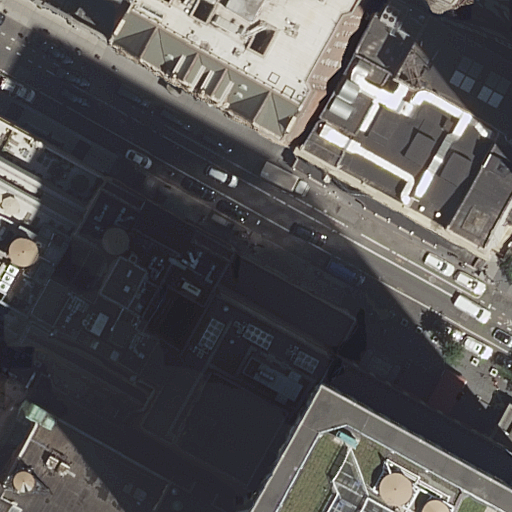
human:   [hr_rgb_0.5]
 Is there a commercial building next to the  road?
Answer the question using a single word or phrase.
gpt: no

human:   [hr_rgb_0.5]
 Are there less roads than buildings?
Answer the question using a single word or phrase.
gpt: yes

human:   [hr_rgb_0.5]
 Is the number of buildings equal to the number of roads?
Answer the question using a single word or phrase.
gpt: no

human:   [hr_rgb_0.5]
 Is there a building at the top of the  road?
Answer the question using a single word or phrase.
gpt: yes

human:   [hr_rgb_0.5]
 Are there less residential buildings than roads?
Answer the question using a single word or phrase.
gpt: no

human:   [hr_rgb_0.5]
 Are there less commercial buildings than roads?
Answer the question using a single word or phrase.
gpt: yes

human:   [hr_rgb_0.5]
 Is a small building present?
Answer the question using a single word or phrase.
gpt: yes

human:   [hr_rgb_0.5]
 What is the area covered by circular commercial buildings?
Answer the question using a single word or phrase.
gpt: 0m2

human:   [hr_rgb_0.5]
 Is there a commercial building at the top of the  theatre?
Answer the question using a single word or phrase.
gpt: no

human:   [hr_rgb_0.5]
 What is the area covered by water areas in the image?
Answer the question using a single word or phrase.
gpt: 0m2

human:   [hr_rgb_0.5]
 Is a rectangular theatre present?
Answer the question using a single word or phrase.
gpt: no

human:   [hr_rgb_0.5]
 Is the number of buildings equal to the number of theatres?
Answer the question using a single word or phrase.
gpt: no

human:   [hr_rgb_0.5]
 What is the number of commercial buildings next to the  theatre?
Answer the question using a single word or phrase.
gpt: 0

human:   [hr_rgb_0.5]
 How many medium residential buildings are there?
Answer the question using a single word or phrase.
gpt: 1

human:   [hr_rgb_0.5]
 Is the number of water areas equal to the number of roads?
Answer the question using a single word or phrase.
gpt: no

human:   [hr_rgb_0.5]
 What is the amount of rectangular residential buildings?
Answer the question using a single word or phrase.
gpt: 1

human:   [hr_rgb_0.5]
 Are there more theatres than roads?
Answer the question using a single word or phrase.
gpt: no

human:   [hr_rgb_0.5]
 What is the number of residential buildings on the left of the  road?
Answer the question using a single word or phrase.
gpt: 4

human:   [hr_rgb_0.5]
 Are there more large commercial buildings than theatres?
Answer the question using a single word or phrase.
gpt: no

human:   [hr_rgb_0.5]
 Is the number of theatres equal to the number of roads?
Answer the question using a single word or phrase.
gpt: yes

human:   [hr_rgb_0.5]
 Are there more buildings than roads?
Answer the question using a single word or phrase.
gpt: yes

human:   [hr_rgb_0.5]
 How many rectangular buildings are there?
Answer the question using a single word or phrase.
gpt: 4

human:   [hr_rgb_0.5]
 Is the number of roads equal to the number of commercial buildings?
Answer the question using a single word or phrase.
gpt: no

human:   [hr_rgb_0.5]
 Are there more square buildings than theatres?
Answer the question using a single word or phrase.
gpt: no

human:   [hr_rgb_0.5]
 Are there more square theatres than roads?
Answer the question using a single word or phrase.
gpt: no

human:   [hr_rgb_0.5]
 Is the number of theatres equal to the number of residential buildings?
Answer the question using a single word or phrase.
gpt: no

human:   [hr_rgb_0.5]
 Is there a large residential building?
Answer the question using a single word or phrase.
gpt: yes

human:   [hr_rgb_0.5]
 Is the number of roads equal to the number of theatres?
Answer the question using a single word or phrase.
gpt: yes

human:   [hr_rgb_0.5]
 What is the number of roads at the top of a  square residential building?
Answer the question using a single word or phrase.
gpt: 0

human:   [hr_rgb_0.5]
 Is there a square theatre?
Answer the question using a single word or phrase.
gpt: no

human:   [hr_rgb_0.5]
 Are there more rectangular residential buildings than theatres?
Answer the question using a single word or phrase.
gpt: no

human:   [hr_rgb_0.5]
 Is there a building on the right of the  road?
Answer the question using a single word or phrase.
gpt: yes

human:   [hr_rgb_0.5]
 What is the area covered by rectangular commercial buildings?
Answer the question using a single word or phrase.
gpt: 0m2

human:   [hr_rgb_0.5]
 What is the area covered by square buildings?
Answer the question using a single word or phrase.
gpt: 0m2

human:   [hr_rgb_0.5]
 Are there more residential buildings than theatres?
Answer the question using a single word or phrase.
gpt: yes

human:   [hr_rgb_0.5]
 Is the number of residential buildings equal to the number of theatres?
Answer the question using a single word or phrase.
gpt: no